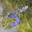
Label: 5